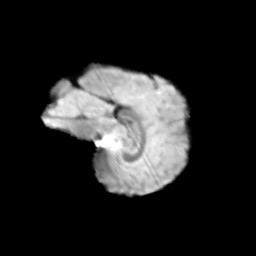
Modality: T2w
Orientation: sagittal
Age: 10
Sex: female
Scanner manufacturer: siemens
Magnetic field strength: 3 T
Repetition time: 3.8 s
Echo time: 0.07 s